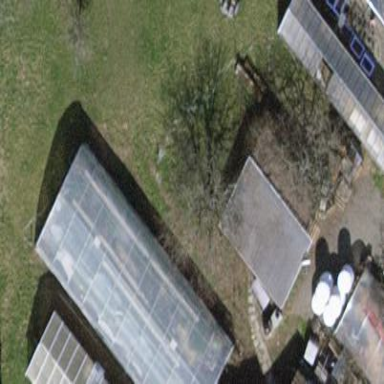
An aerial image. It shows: Greenhouse.